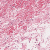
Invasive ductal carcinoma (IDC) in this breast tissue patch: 0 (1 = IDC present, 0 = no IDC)